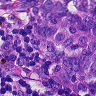
Metastatic tissue present: yes